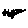
Label: star